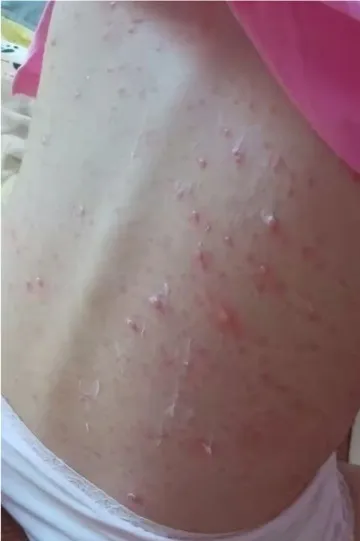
The skin manifestations of the mother with varicella infection. (A, B) The mother exhibits a widespread rash of vesicles.
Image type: medical_photograph (skin_photograph)